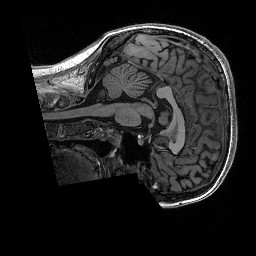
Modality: T1w
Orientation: sagittal
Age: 30
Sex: female
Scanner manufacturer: siemens
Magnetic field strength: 3 T
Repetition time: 2.53 s
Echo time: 0.0033 s